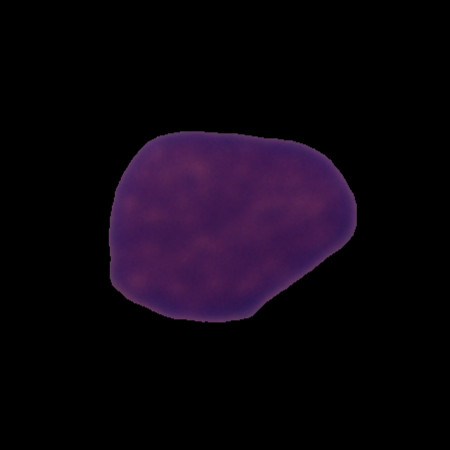
Label: cancer